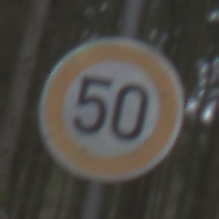
Verkehrszeichen: Geschwindigkeit50
Umgebung: Outdoor, Nature
Tageszeit: Midday
Wetter: Overcast
Licht: Natural
Jahreszeit: NotSpecified
Kontrast: LowContrast